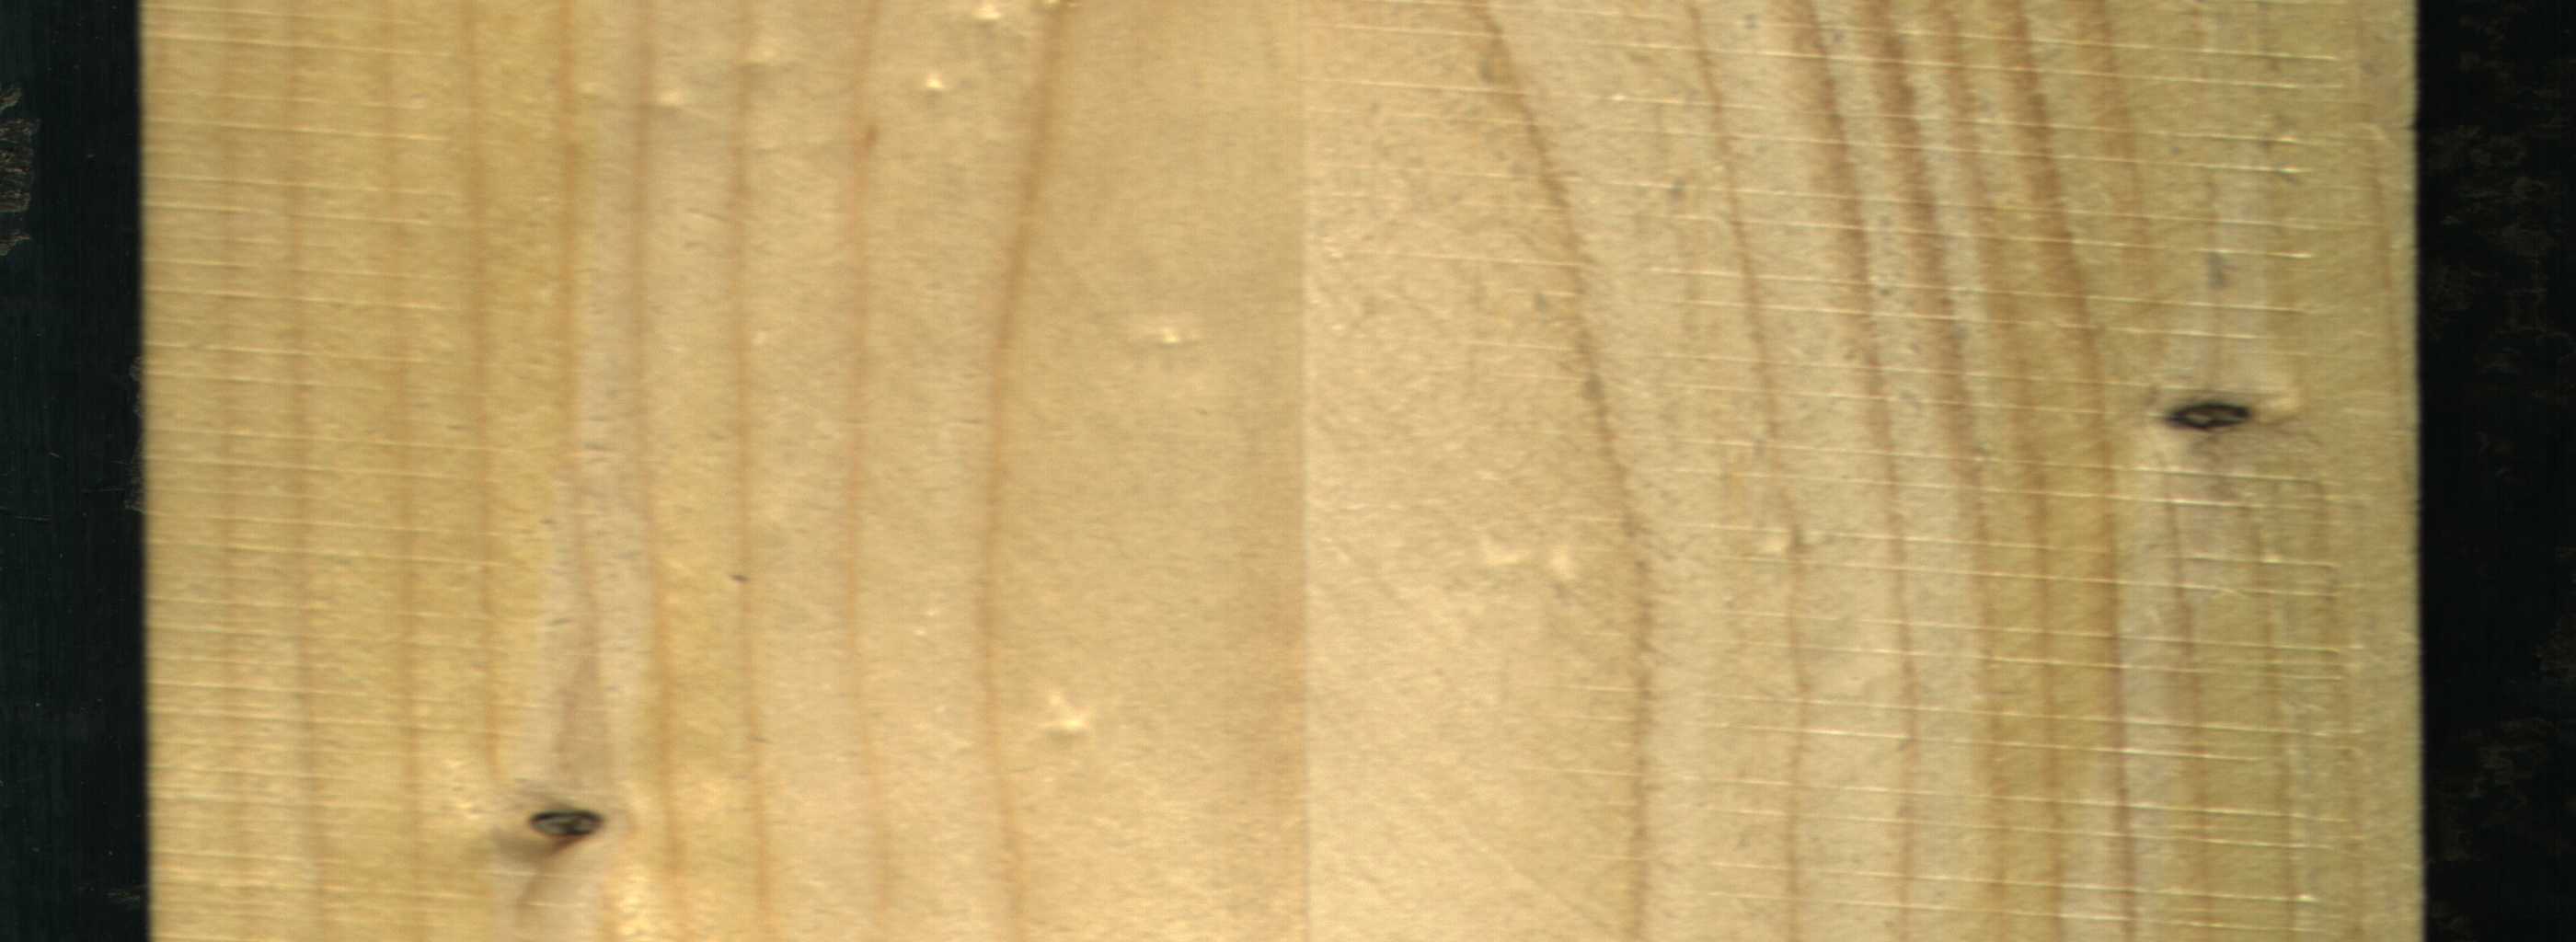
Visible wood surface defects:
Dead_Knot
Dead_Knot